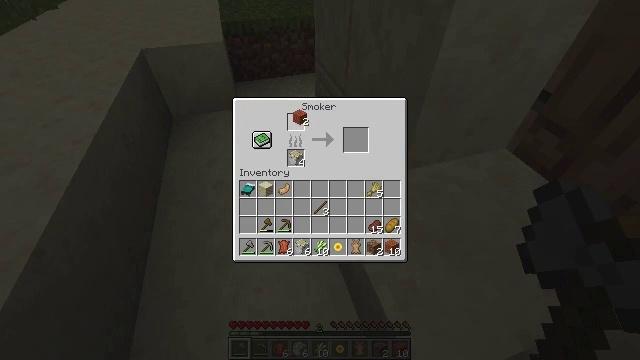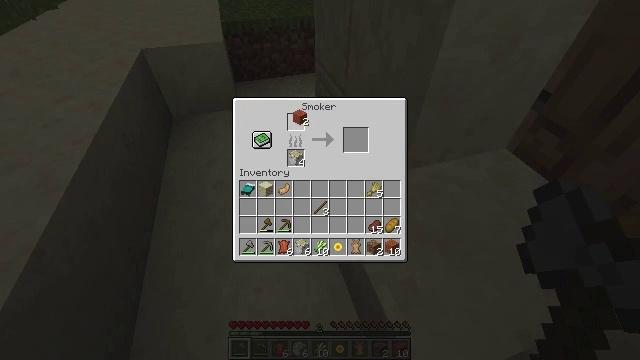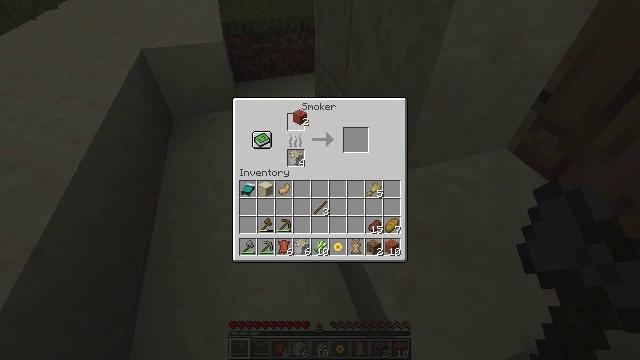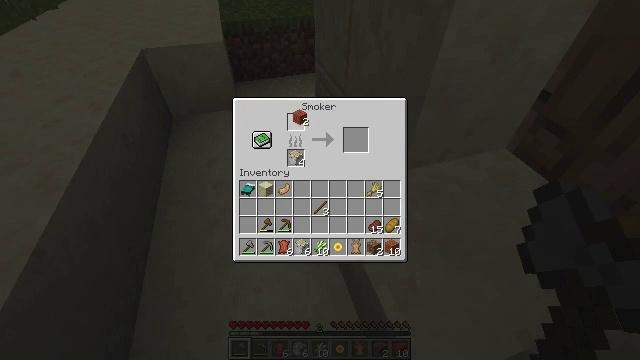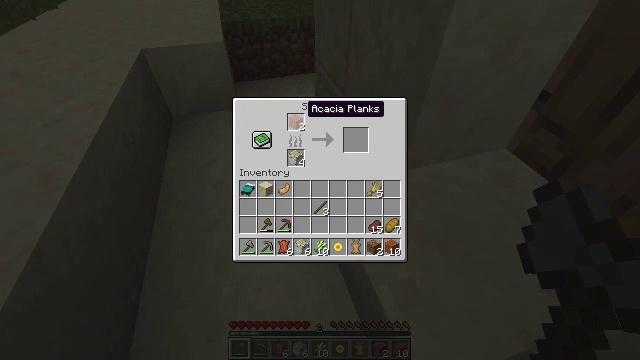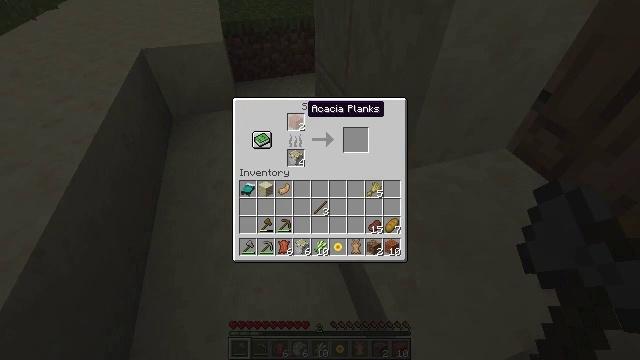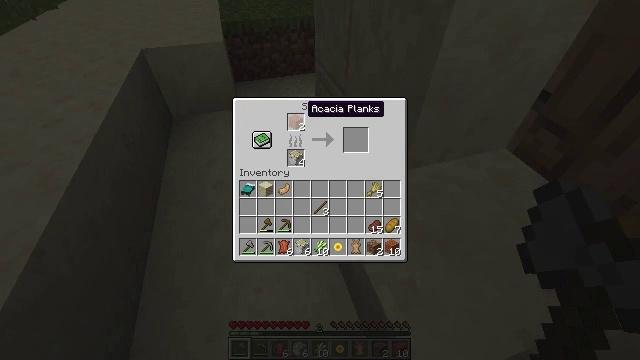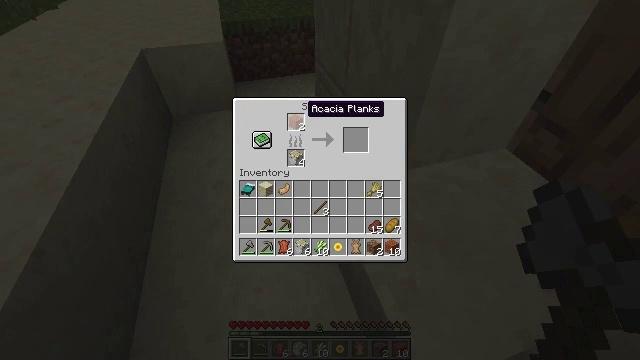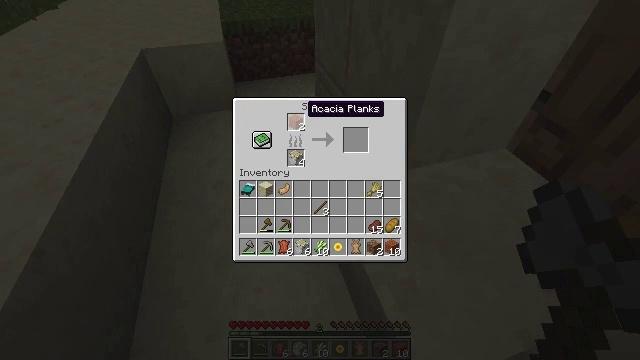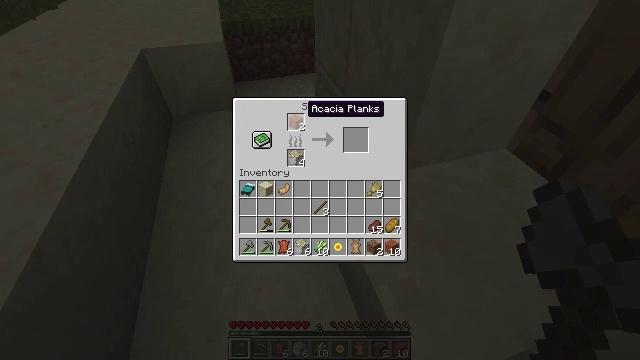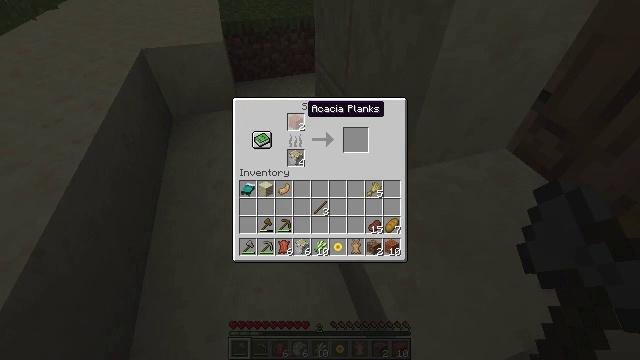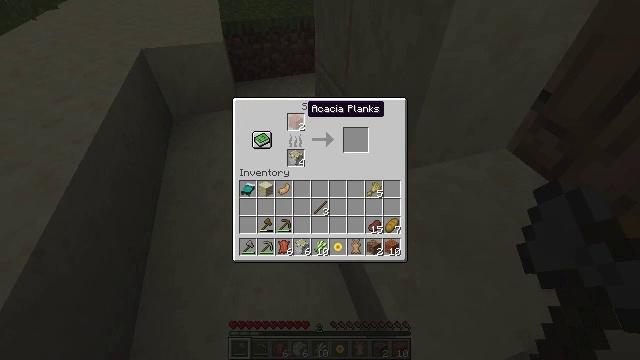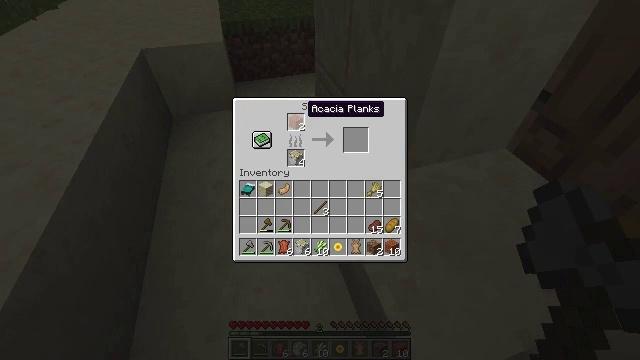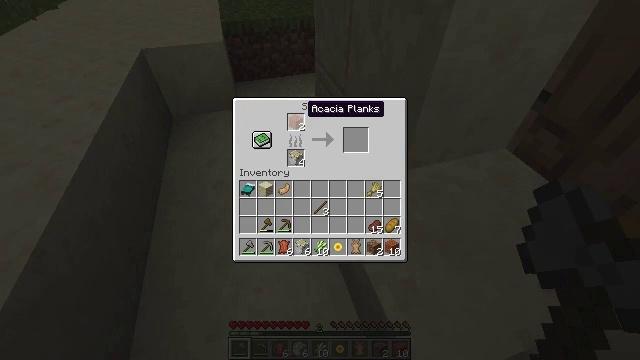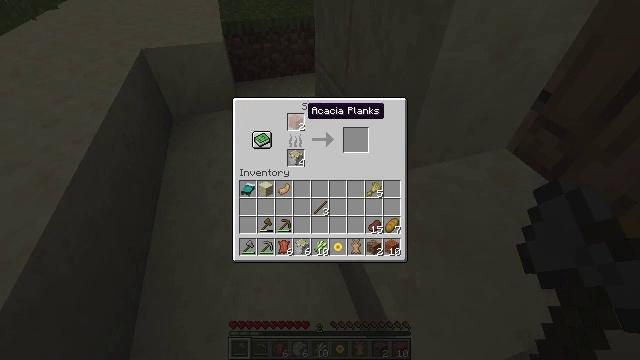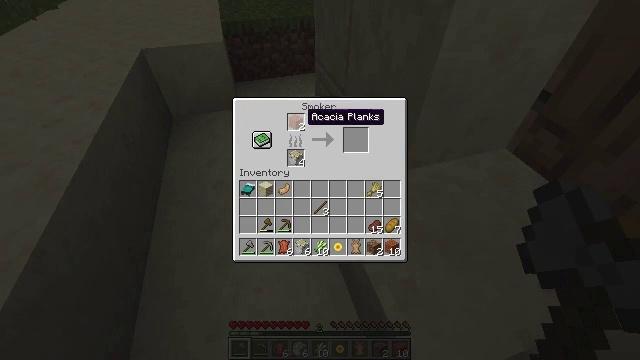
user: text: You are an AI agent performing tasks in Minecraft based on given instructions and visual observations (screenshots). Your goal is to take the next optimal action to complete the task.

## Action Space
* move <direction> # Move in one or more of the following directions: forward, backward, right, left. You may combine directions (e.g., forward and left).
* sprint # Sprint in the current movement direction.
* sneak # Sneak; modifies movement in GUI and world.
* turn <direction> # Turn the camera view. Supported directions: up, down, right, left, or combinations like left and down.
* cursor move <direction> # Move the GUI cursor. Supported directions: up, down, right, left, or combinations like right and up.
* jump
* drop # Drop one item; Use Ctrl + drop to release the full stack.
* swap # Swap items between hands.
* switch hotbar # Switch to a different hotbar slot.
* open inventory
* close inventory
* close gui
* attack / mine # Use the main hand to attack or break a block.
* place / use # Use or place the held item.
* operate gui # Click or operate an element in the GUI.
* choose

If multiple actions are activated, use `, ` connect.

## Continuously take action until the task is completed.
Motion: motion action
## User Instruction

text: Collect the dead bush from dry areas.
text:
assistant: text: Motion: no_op
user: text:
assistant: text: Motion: operate gui
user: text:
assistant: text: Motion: operate gui
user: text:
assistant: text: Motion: no_op
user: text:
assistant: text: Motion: no_op
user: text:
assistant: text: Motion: no_op
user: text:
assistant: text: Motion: no_op
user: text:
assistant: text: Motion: no_op
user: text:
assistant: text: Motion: no_op
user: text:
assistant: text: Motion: no_op
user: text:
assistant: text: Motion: no_op
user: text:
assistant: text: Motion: no_op
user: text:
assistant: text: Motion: no_op
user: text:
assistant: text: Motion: no_op
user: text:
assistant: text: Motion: no_op
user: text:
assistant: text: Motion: no_op
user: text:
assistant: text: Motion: no_op
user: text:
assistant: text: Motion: no_op
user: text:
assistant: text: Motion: no_op
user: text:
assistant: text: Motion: no_op
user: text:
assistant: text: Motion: no_op
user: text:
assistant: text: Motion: no_op
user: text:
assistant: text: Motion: no_op
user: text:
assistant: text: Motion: no_op
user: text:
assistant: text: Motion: operate gui
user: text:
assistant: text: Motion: no_op
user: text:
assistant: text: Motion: no_op
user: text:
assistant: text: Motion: cursor move down
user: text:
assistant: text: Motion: cursor move right and down
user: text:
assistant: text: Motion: cursor move down